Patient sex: F
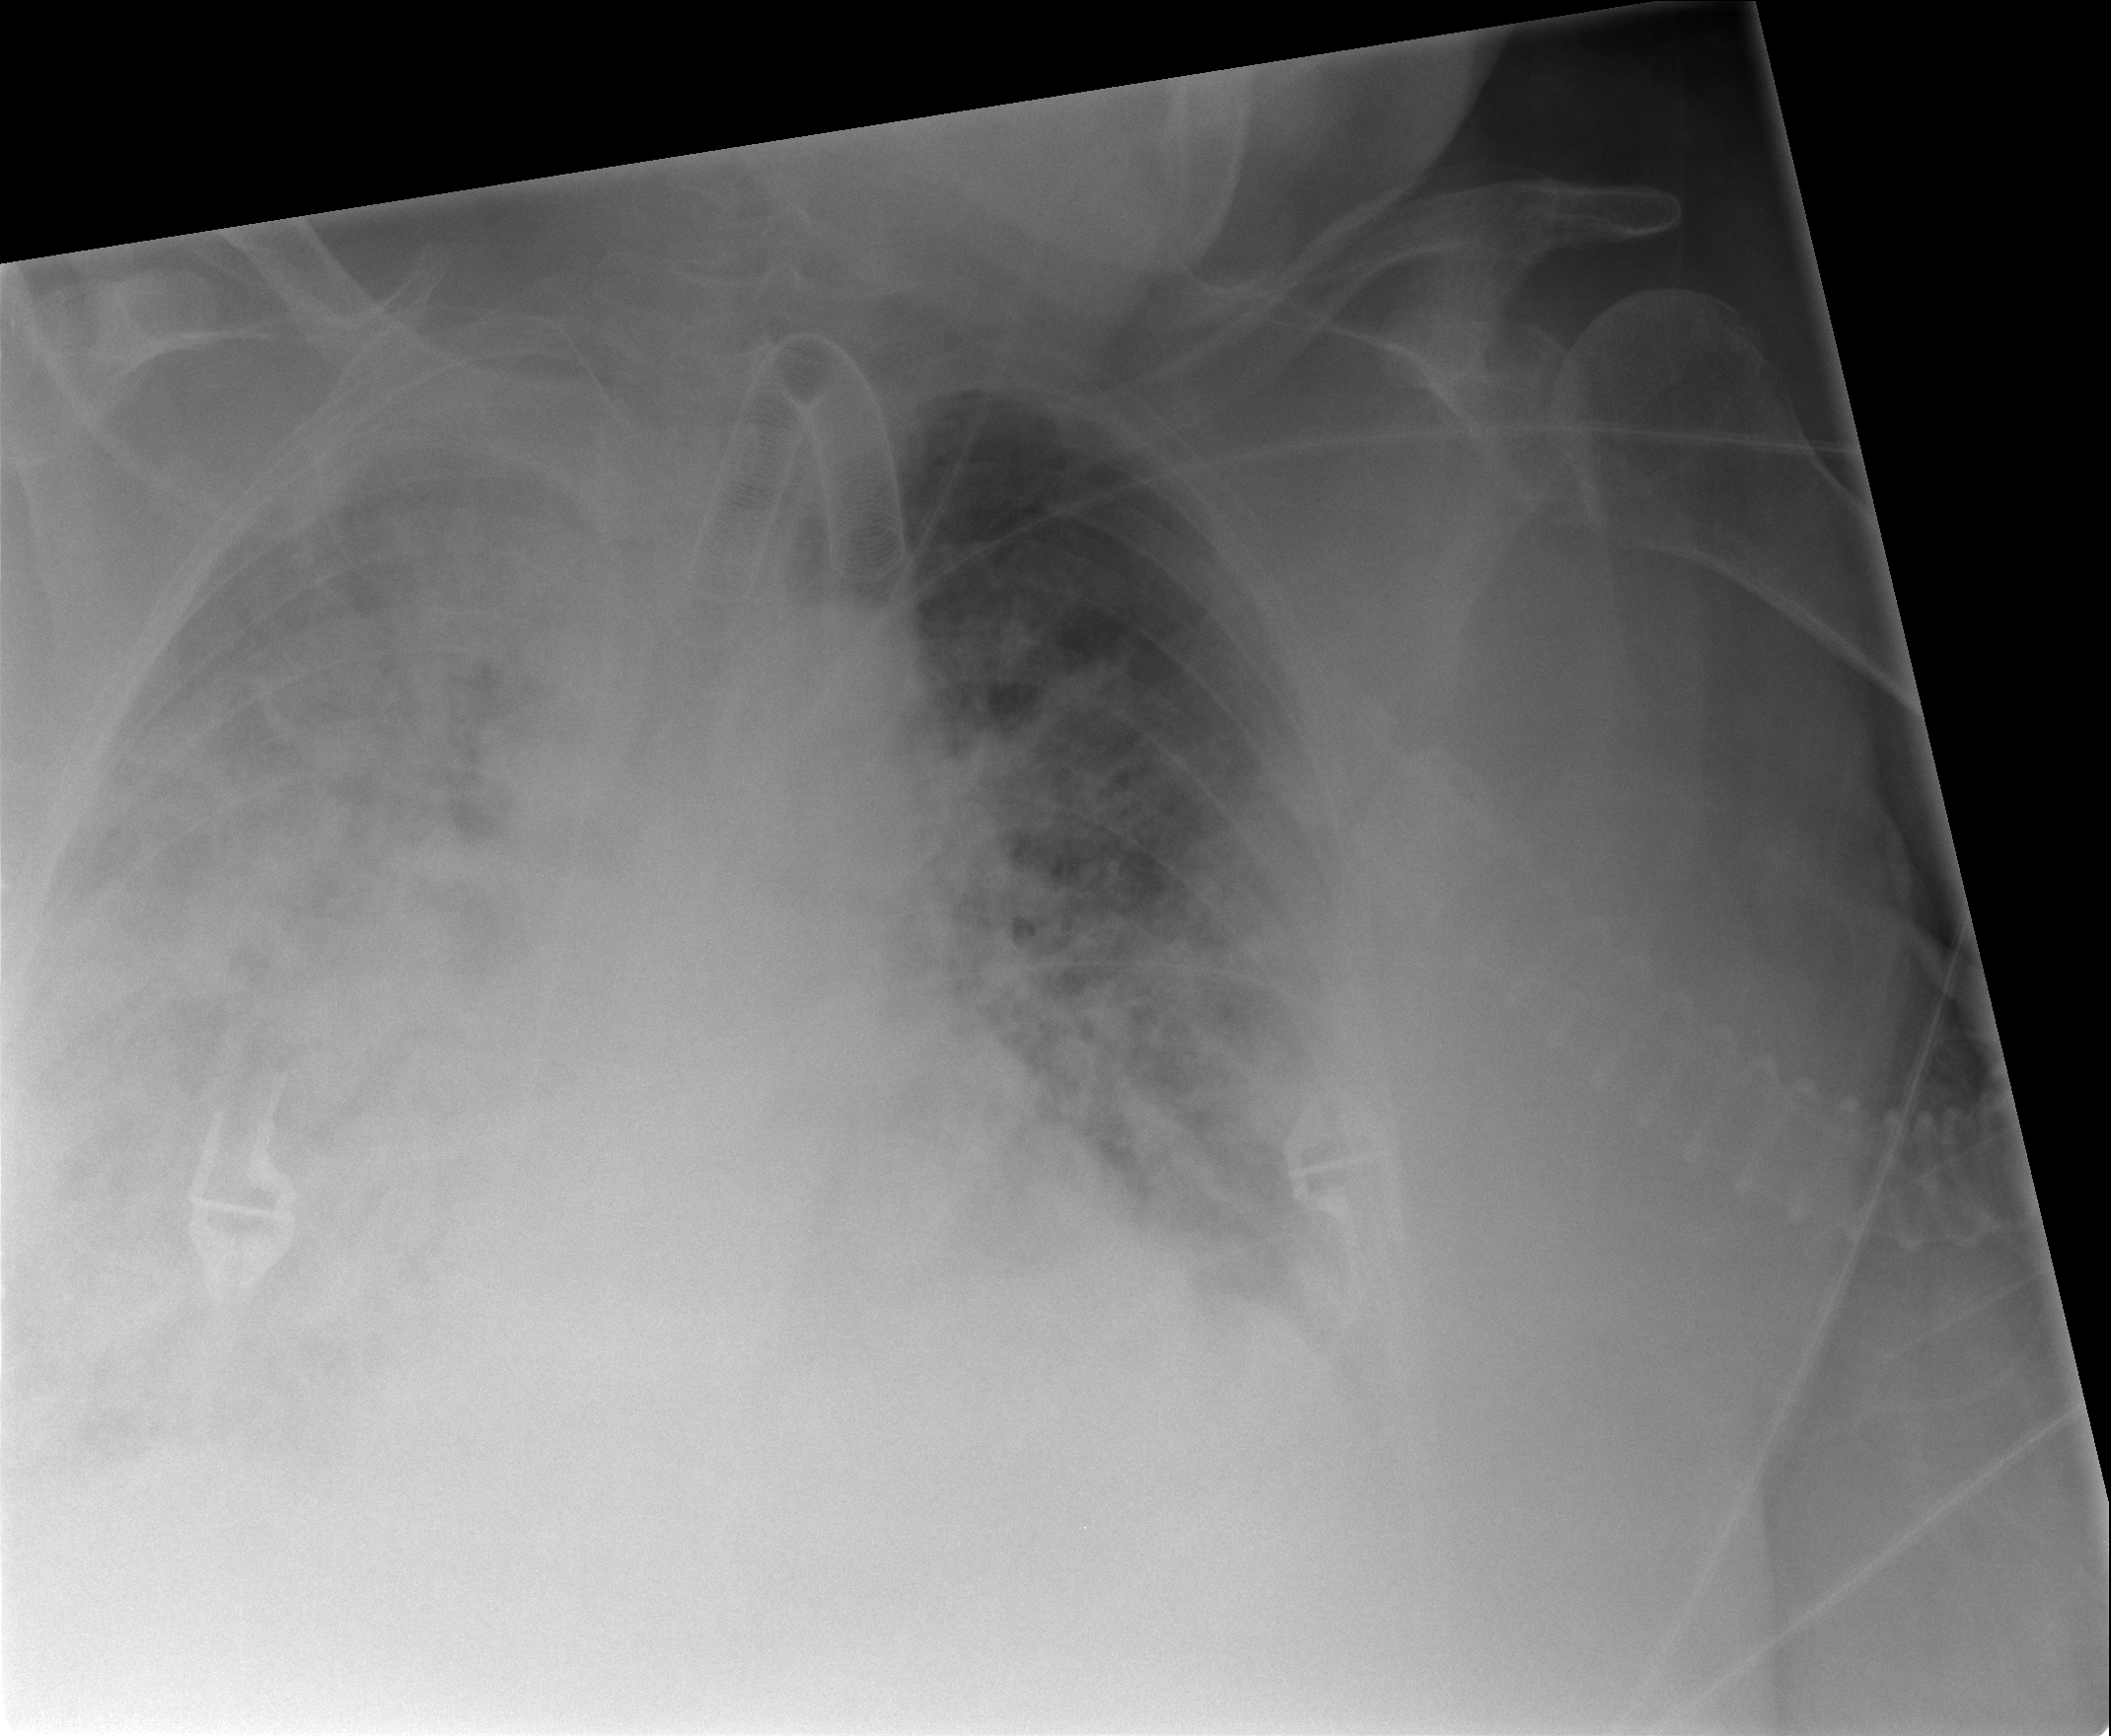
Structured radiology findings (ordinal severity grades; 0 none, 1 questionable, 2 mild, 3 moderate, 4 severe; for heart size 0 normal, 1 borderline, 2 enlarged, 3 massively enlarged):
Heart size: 1
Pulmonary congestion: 3
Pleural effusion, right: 2
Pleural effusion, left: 1
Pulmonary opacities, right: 4
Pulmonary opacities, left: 3
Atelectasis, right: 3
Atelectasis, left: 2